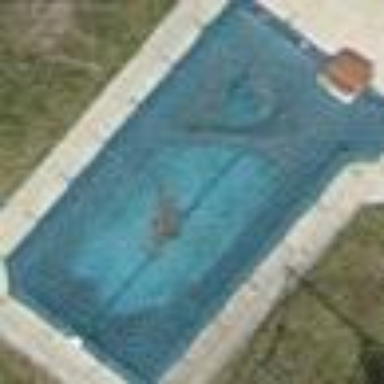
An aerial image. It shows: Swimming pool located in leisure land.